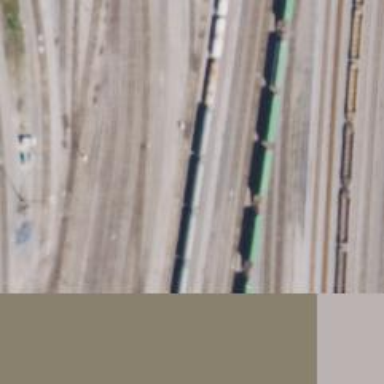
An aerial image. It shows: Railway yard.